Question: I'm trying to make the following effect:

I have a custom ScrollView (in oder to get the onScrollChanged listener) and a custom View inside it. In the custom View I succeed to place the item as I want.
Here my customView:
'''
public class CustomView extends FrameLayout {
private TextView nameView;
private TextView emailView;
private ImageView addressView;
private Tracks track ;
private double scrollProgress = 0.0;
private double topViewScaleFactor = 2.0;
private double collapsedViewHeight = 200.0;
private double expandedViewHeight = 700.0;
private double scrollProgressPerView = expandedViewHeight;
View v;
View firstItem;
View secondView;
int itemMinHeight = 200;
int itemMaxHeight = 700;
public CustomView(MyScrollView paramEventListView, Context paramContext){
super(paramContext);
}
public CustomView(Context context) {
super(context);
// TODO Auto-generated constructor stub
}
public CustomView(Context context, AttributeSet attrs, int defStyle) {
super(context, attrs, defStyle);
// TODO Auto-generated constructor stub
}
public CustomView(Context context, AttributeSet attrs) {
super(context, attrs);
// TODO Auto-generated constructor stub
}
@Override
protected void onLayout(boolean changed, int l, int t, int r, int b) {
// TODO Auto-generated method stub
int m = getMeasuredWidth();
int itemWidth = (r-l)/getChildCount();
// int itemHeight = (b-t)/getChildCount();
firstItem = getChildAt(0);
//firstItem.layout(0, 0, r-l, itemMaxHeight);
firstItem.measure(View.MeasureSpec.makeMeasureSpec(m, MeasureSpec.EXACTLY), View.MeasureSpec.makeMeasureSpec(itemMaxHeight, MeasureSpec.EXACTLY));
firstItem.layout(0, 0, r-l, itemMaxHeight);
secondView = getChildAt(1);
secondView.measure(View.MeasureSpec.makeMeasureSpec(m, MeasureSpec.EXACTLY), View.MeasureSpec.makeMeasureSpec(itemMinHeight, MeasureSpec.EXACTLY));
secondView.layout(0, itemMaxHeight, r-l, itemMinHeight+itemMaxHeight);
int FirstAndSEcondItemHeight = firstItem.getHeight() + secondView.getHeight();
for(int i=2; i< this.getChildCount(); i++){
v = getChildAt(i);
// v.layout(itemWidth*i, 0, (i+1)*itemWidth, b-t);
v.layout(0, FirstAndSEcondItemHeight + (itemMinHeight*(i-2)), r-l, FirstAndSEcondItemHeight + ((i-1)*itemMinHeight));
}
}
@Override
protected void onMeasure(int widthMeasureSpec, int heightMeasureSpec) {
// TODO Auto-generated method stub
super.onMeasure(widthMeasureSpec, heightMeasureSpec);
int heightMeasured = 0;
/*for each child get height and
heightMeasured += childHeight;*/
for(int i=0; i< this.getChildCount(); i++){
heightMeasured += getChildAt(i).getHeight();
}
//If I am in a scrollview i got heightmeasurespec == 0, so
if(heightMeasureSpec == 0){
heightMeasureSpec = MeasureSpec.makeMeasureSpec(heightMeasured, MeasureSpec.EXACTLY);
}
setMeasuredDimension(getDefaultSize(getSuggestedMinimumWidth(), widthMeasureSpec), getDefaultSize(this.getSuggestedMinimumHeight(), heightMeasureSpec));
}
'''
Here my Custom ScrollView:
'''
public class MyScrollView extends ScrollView{
public MyScrollView(Context context) {
super(context);
}
public MyScrollView(Context context, AttributeSet attrs, int defStyle) {
super(context, attrs, defStyle);
add(context);
}
public MyScrollView(Context context, AttributeSet attrs) {
super(context, attrs);
}
public void setScrollViewListener(ScrollViewListener scrollViewListener) {
this.scrollViewListener = scrollViewListener;
}
@Override
protected void onScrollChanged(int x, int y, int oldx, int oldy) {
super.onScrollChanged(x, y, oldx, oldy);
// How can I acces to each child in the customView class, and change their height depending on the scrollChanged
}
'''
But now I need to change the item height when I scroll the scrollview. I don't know what to put in the onScrollChanged...
If someone has an idea?
Thanks
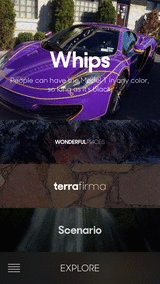
Answer: Perhaps you want to force the view to redraw by calling 'invalidate()'?
From comment: I think you need to move your code in the onMeasure method to replace the "TODO" stub, so that super.onMeasure() is called after your manipulations. And make sure you're passing the new width/height calculations to it.